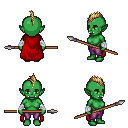
a pixel art fantasy rpg character, female body template, orc, green skin, red cape, magenta pants, blonde mohawk hairstyle, white cloth bandages, spear, four views (front, back, left, right), 2x2 character sprite sheet, small pixel art, hard edges, no anti-aliasing